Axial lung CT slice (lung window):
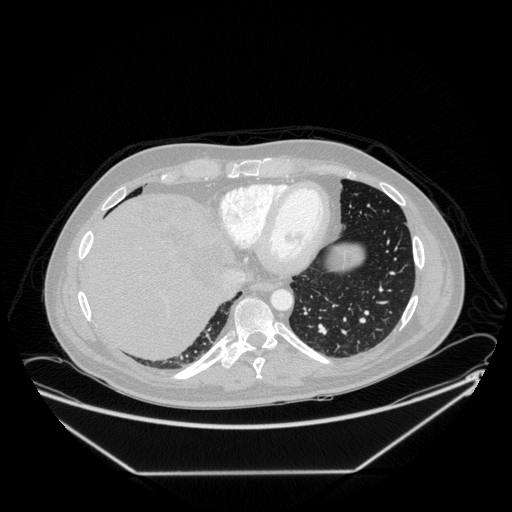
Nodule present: no